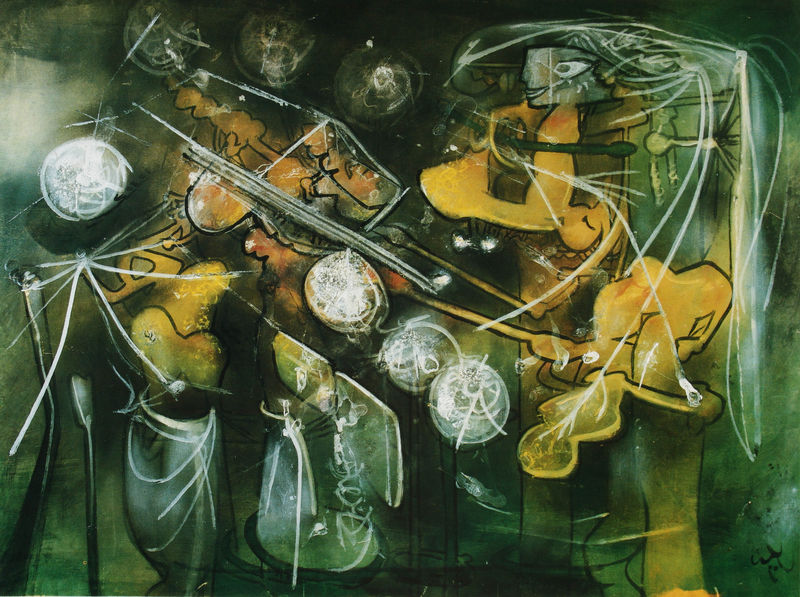
Titel: Le conseuil de Venus
Künstler: Roberto Matta
Institution: Privatsammlung
Schlagwörter: dunkel, körper, mann, weiß, frauen, gelb, grün, kubismus, menschen, ocker, braun, brust, bunt, frau, grau, hell, licht, mund, männer, nase, profil, schmuck, schwarz, säule, säulen, expressionismus, malerei, augen, gesicht, mensch, instrument, signatur, auge, figur, musik, musiker, kreis, rund, brüste, schrift, moderne, abstrakt, modern, farbe, formen, linien, figuren, abstraktion, stern, linie, linear, kontur, form, sterne, konturen, kreise, bälle, gesprüht, kugeln, fleck, liniar, flecken, fisch, saiteninstrument, gehänge, menschlich, universum, einheitlich, raun, übermalung, all, zauber, positionen, lametta, graffiti, farbn, glaskugeln, spray, spry, weihnachtsbaum